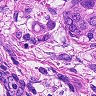
Metastatic tissue present: yes